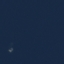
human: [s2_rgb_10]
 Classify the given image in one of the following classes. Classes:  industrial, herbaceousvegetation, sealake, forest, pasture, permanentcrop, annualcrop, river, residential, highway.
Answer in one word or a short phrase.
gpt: SeaLake